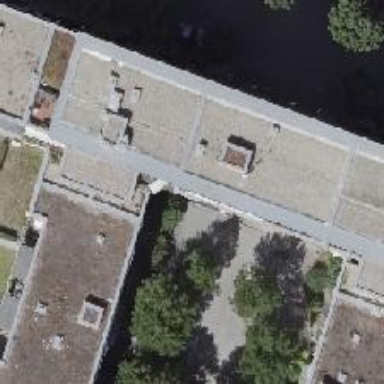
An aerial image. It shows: Flat-roofed apartment building.